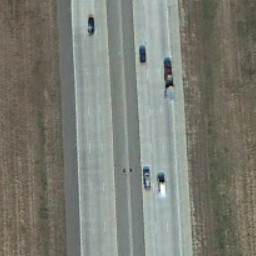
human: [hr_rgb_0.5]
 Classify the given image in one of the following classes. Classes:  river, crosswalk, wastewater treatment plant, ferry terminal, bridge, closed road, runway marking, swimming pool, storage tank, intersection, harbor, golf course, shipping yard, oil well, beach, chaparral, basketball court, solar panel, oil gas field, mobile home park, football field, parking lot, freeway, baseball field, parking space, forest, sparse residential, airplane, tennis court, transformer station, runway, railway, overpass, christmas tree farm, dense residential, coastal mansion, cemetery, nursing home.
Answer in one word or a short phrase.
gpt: freeway